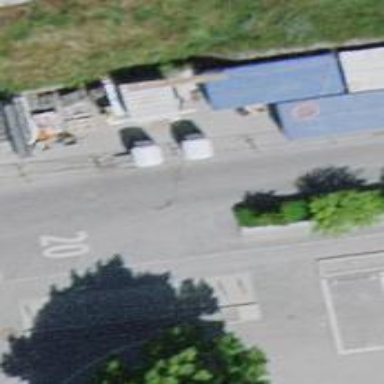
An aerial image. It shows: Asphalt road in living street.